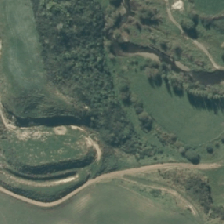
Land cover: deciduous_hardwood